Question: # Question
In a custom widget, I'd like to draw lines (using 'QPainter') that connect buttons in a 'QGridLayout'. The lines shall be behind the buttons, in order to
- -
Considering ideas from <URL>.
As long as I use 'QPushButton' with the standard Qt style, it works like a charm (left), but, as I want to use a custom style, the lines overlap (right):

What property or mechanism is causing this behavior?
---
# Code
MyFrame.h:
'''
#include <QFrame>
class MyFrame : public QFrame
{
public:
MyFrame();
virtual ~MyFrame() = default;
};
'''
MyFrame.cpp:
'''
#include "MyFrame.h"
#include "LineDrawWidget.h"
#include <QVBoxLayout>
#include <QGridLayout>
#include <QPushButton>
#include <QButtonGroup>
MyFrame::MyFrame()
{
auto* mainLayout = new QVBoxLayout(this);
auto* buttonLayout = new QGridLayout();
QPushButton* button;
auto* buttons = new QButtonGroup();
for (int i = 0; i < 3; ++i) {
button = new QPushButton();
button->setText(QString::number(i+1));
button->setFixedHeight(40);
button->setFixedWidth(40);
button->setStyleSheet("QPushButton { color : black; background-color : white; }");
button->setStyleSheet("QPushButton { border-style : outset; border-color: black; border-width: 2px; border-radius: 6px; }");
buttonLayout->addWidget(button);
buttons->addButton(button, i);
}
auto* lineDraw = new LineDrawWidget(
buttons->button(0),
buttons->button(2));
lineDraw->setLayout(buttonLayout);
mainLayout->addWidget(lineDraw);
}
'''
LineDrawWidget.h:
'''
#include <QWidget>
class LineDrawWidget : public QWidget
{
public:
LineDrawWidget(
QWidget* from,
QWidget* to,
QWidget* parent = nullptr);
virtual ~LineDrawWidget() = default;
protected:
virtual void paintEvent(QPaintEvent* e) final override;
private:
QWidget* _from;
QWidget* _to;
};
'''
LineDrawWidget.cpp:
'''
#include "LineDrawWidget.h"
#include <QPainter>
LineDrawWidget::LineDrawWidget(
QWidget* from,
QWidget* to,
QWidget* parent) :
QWidget(parent),
_from(from),
_to(to)
{
}
void LineDrawWidget::paintEvent(QPaintEvent* e)
{
(void)e;
QPainter painter(this);
QPoint start = _from->mapToGlobal(_from->rect().bottomLeft());
QPoint end = _to->mapToGlobal(_to->rect().topRight());
painter.drawLine(mapFromGlobal(start), mapFromGlobal(end));
}
'''
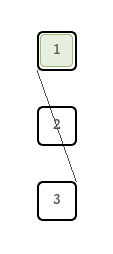
Answer: I think the problem is the two separate calls to 'setStyle' for a single 'QPushButton' -- the second call appears to reset all properties not present in it. Try putting it all in a single call...
'''
button->setStyleSheet("color : black; background-color : white; border-style : outset; border-color: black; border-width: 2px; border-radius: 6px;");
'''
Seems to work for me.